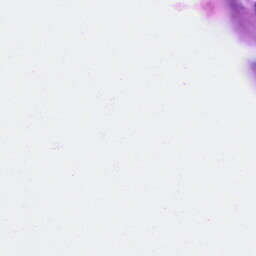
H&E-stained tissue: Breast